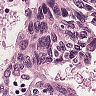
Metastatic tissue present: yes